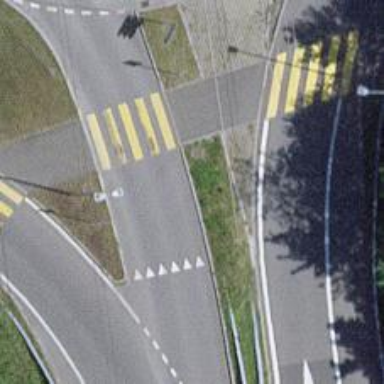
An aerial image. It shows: Marked zebra crossing with island.